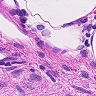
Metastatic tissue present: no